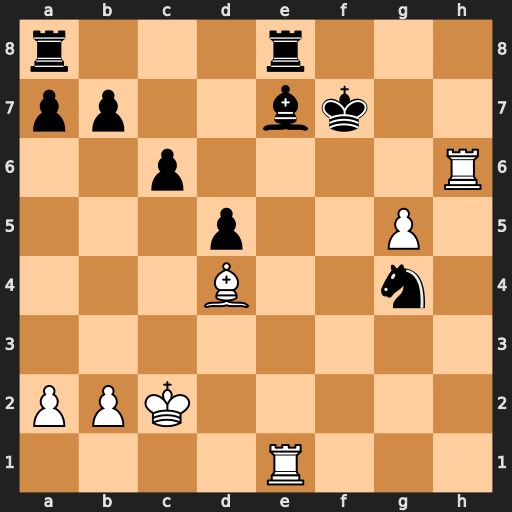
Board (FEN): r3r3/pp2bk2/2p4R/3p2P1/3B2n1/8/PPK5/4R3
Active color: w
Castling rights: -
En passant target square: -
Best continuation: g6+ Kg8 Rh8#